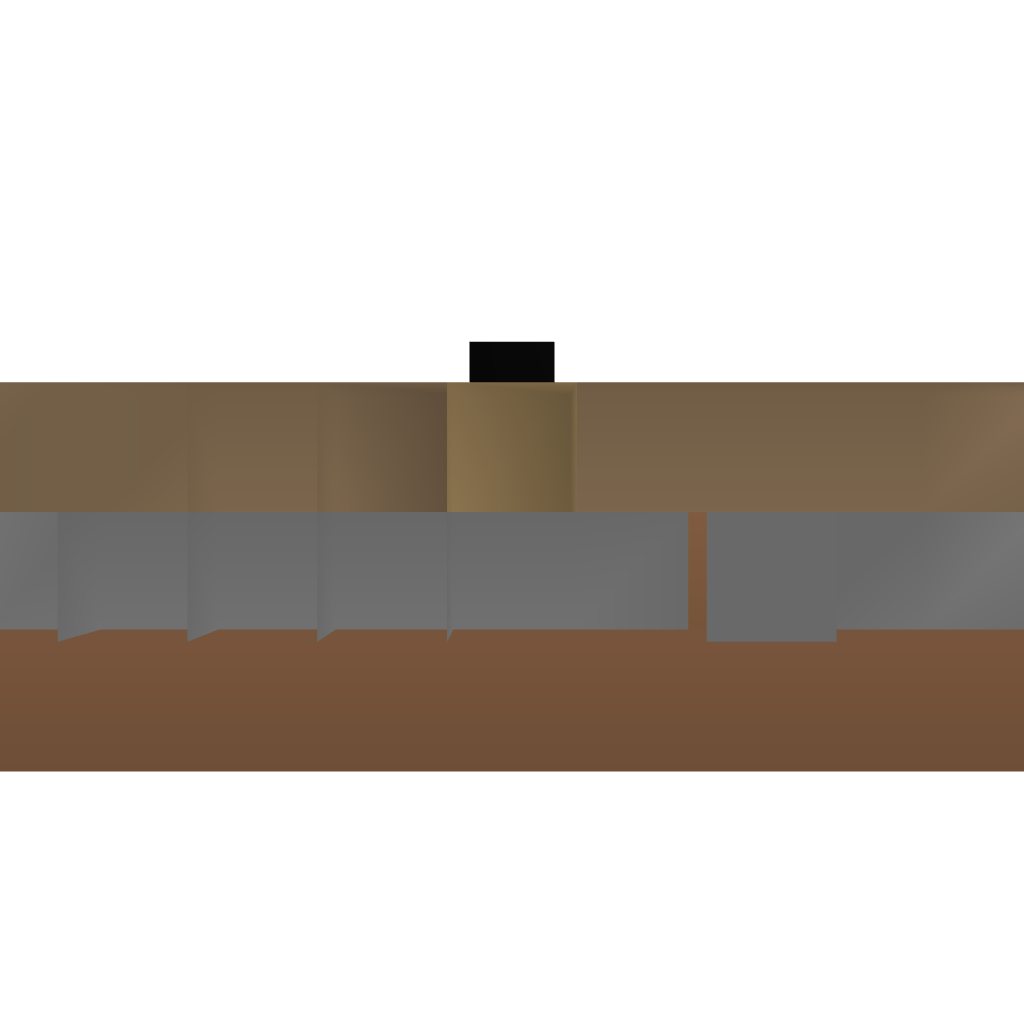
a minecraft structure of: OptiFarm